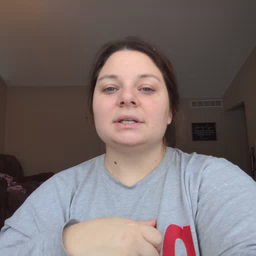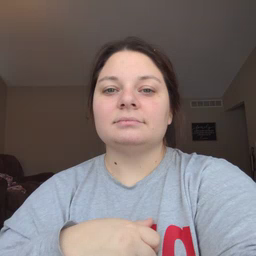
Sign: night